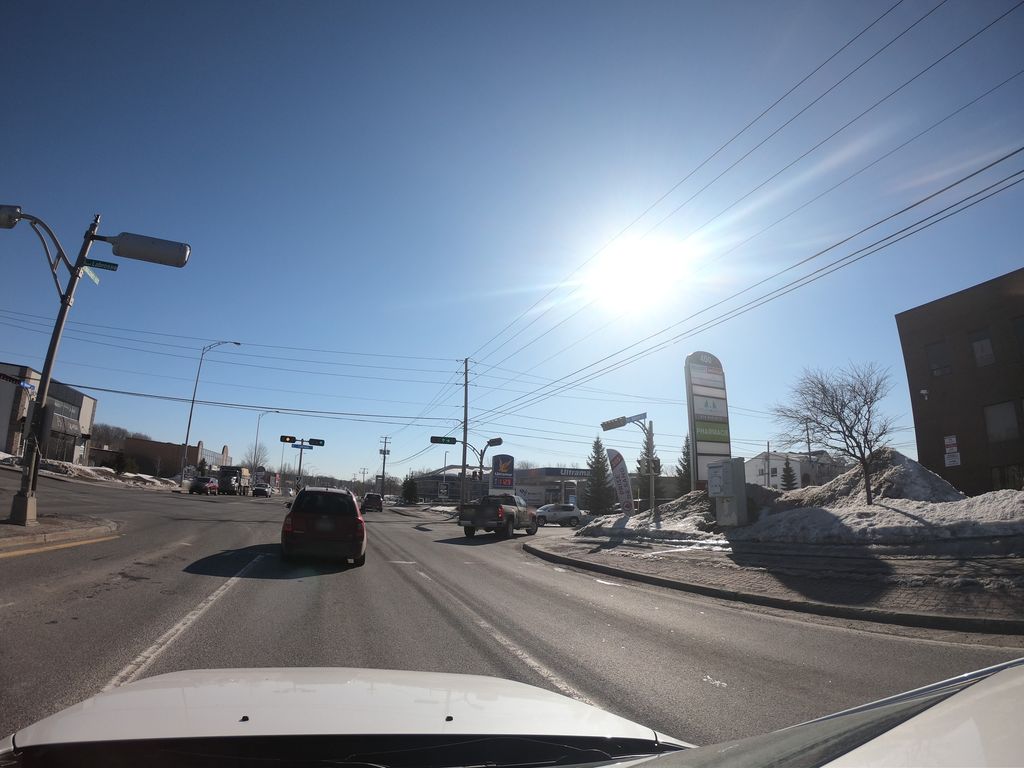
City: ottawa-gatineau